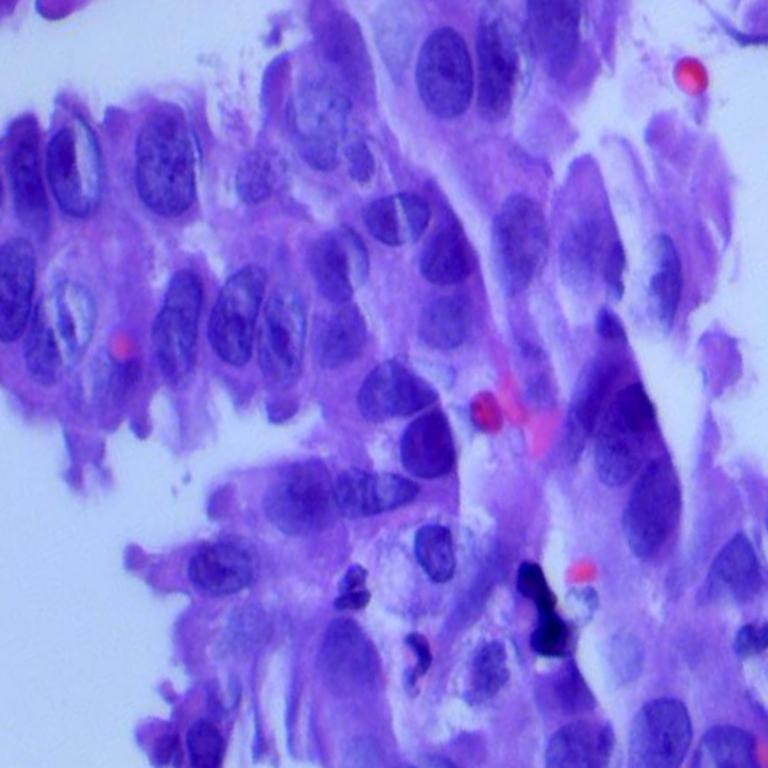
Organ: lung
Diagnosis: adenocarcinomas